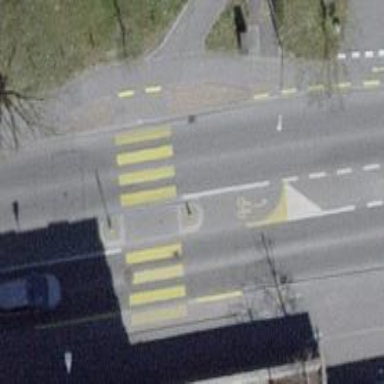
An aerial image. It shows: Marked zebra crossing with island.